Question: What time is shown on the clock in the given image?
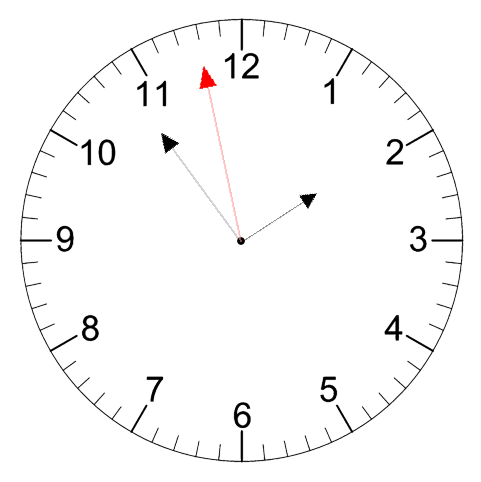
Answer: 01:53:58